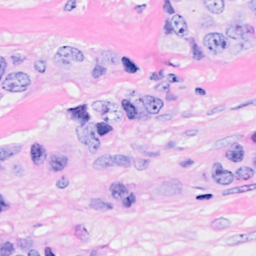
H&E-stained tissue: Breast